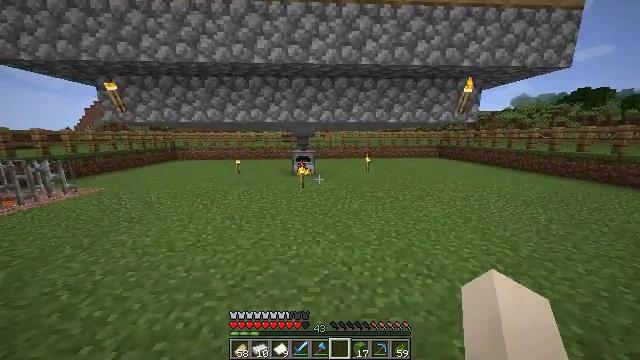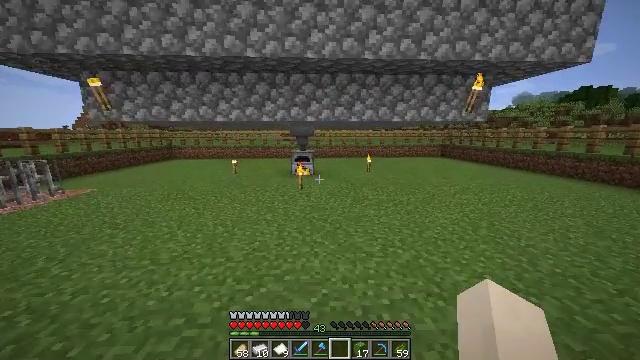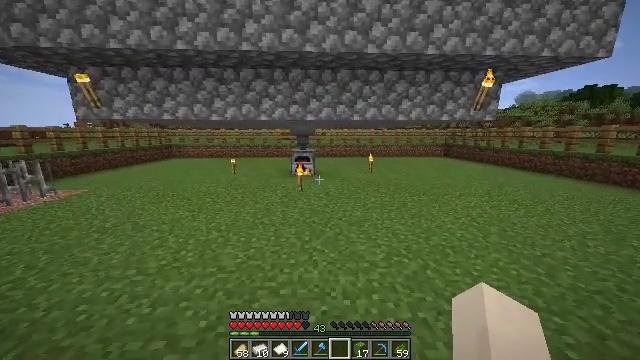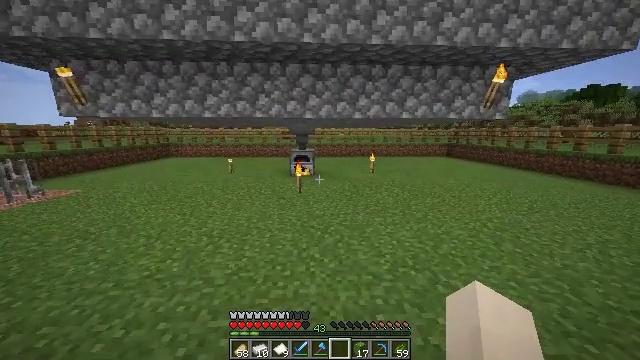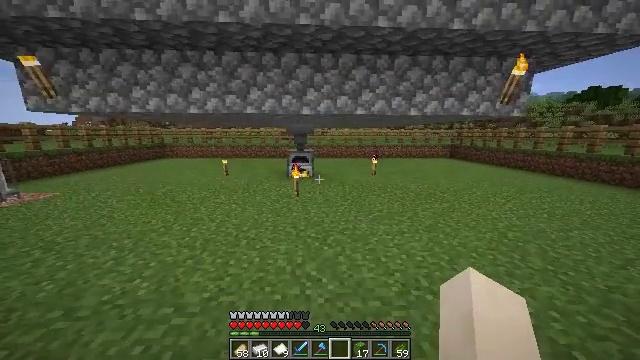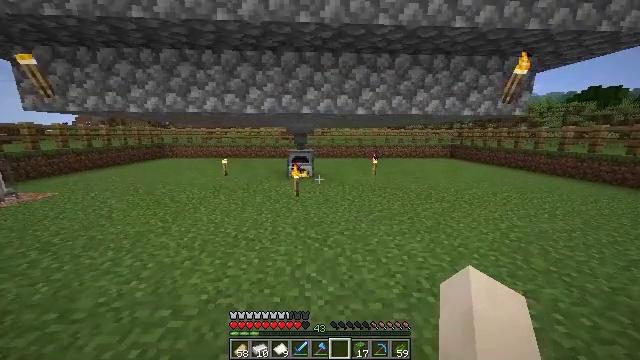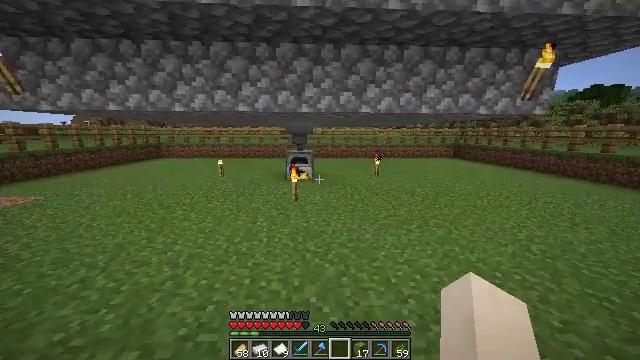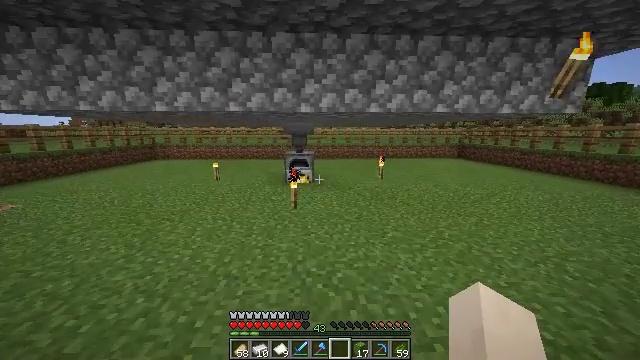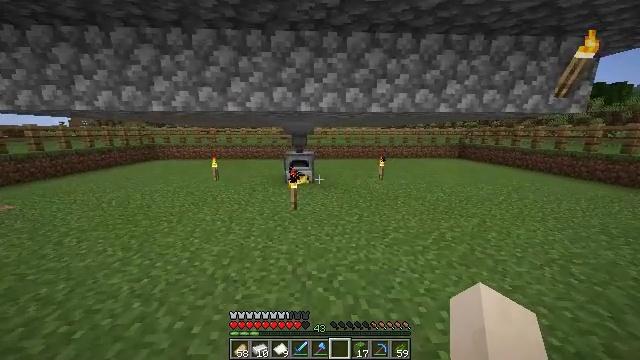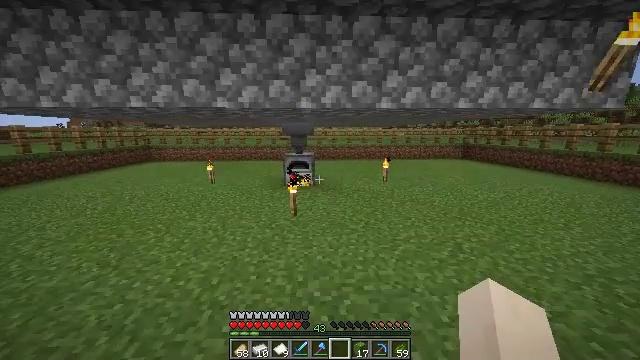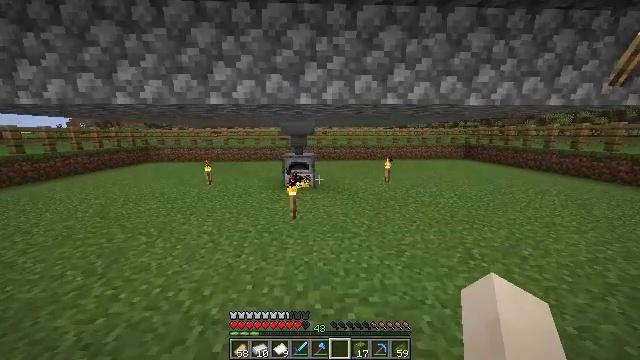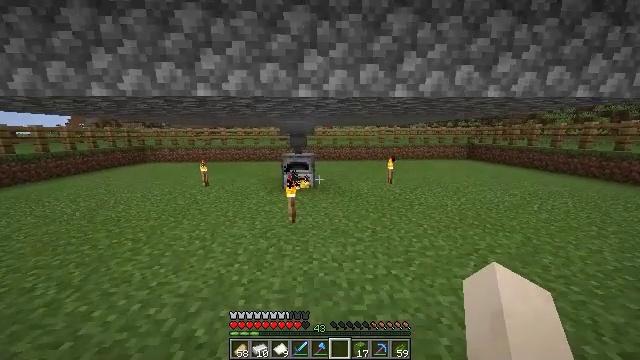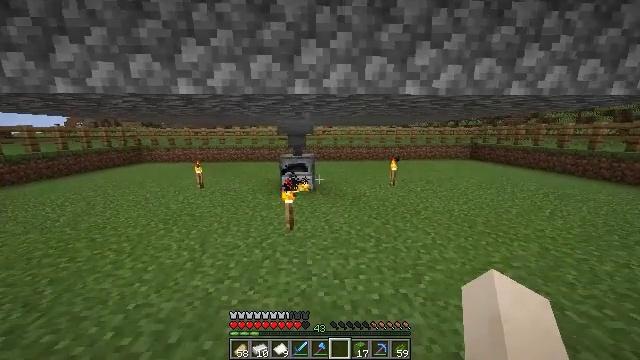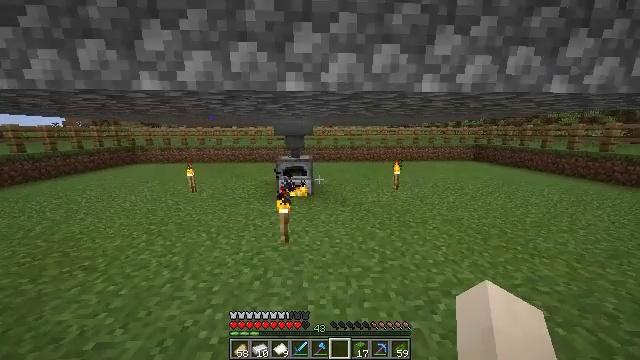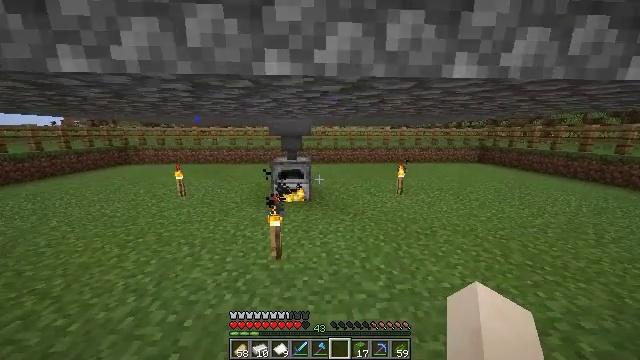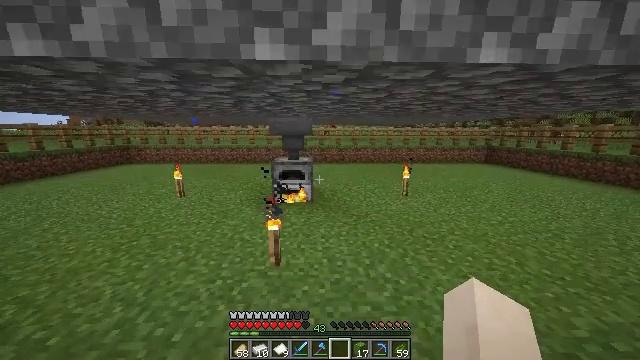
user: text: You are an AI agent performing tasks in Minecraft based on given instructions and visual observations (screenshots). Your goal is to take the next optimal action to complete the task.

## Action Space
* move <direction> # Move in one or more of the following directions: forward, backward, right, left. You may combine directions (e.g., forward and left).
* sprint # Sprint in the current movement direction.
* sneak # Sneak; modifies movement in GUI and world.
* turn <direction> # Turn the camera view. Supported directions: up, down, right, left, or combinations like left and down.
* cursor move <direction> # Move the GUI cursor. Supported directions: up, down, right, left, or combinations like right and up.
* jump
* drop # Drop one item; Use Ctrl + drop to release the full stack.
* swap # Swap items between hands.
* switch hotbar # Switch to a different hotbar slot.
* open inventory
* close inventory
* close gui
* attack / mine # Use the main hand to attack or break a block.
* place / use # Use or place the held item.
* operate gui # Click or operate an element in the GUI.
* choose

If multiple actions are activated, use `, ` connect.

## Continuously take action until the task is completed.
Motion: motion action
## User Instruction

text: Use cactus to craft a green dye.
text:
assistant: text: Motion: move forward
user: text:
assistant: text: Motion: move forward, sprint
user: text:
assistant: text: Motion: move forward, sprint
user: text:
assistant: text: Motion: move forward, sprint
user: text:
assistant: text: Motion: move forward
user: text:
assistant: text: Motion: move forward
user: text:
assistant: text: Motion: move forward
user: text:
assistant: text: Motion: move forward, sprint
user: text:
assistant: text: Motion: move forward, sprint
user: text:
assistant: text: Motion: move forward, sprint
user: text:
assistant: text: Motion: move forward
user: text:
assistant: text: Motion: move forward
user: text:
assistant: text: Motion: move forward
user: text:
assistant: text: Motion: move forward
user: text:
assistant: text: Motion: move forward
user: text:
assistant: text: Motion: move forward, turn left
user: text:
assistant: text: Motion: move forward, turn left
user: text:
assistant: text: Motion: move forward
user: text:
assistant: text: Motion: move forward
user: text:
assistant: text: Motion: move forward, turn left
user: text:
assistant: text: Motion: move forward, turn left and down
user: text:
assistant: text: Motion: move forward, turn left and down
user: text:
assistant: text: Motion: move forward, turn left and down
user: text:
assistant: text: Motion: no_op
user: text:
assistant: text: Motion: no_op
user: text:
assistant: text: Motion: no_op
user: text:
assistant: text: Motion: no_op
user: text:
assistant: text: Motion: no_op
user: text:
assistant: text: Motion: no_op
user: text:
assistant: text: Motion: no_op